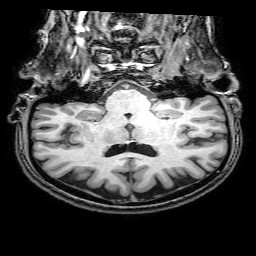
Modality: T1w
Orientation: sagittal
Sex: female
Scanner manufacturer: philips
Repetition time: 0.008109 s
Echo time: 0.00371 s